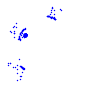
Particle: pion